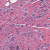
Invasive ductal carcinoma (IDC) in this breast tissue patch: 1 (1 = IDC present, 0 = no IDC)